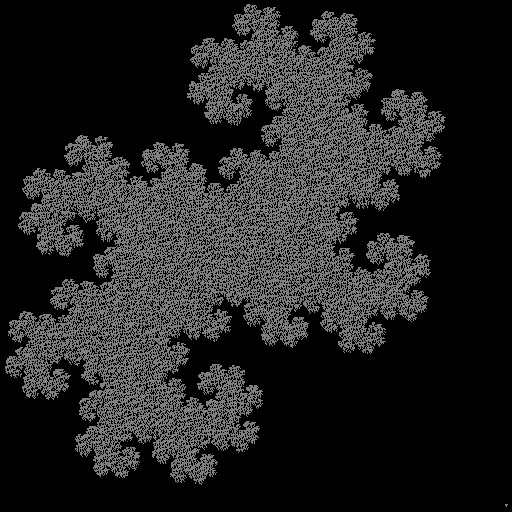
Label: dragon_curve